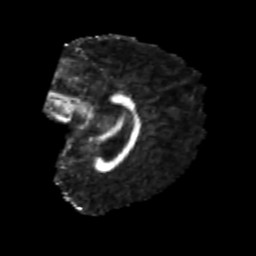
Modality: FA
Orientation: sagittal
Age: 22
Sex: female
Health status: healthy
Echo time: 0.074 s